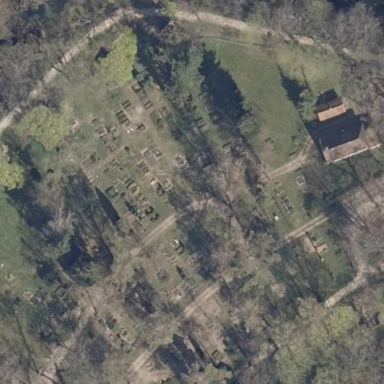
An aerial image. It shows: Cemetery.